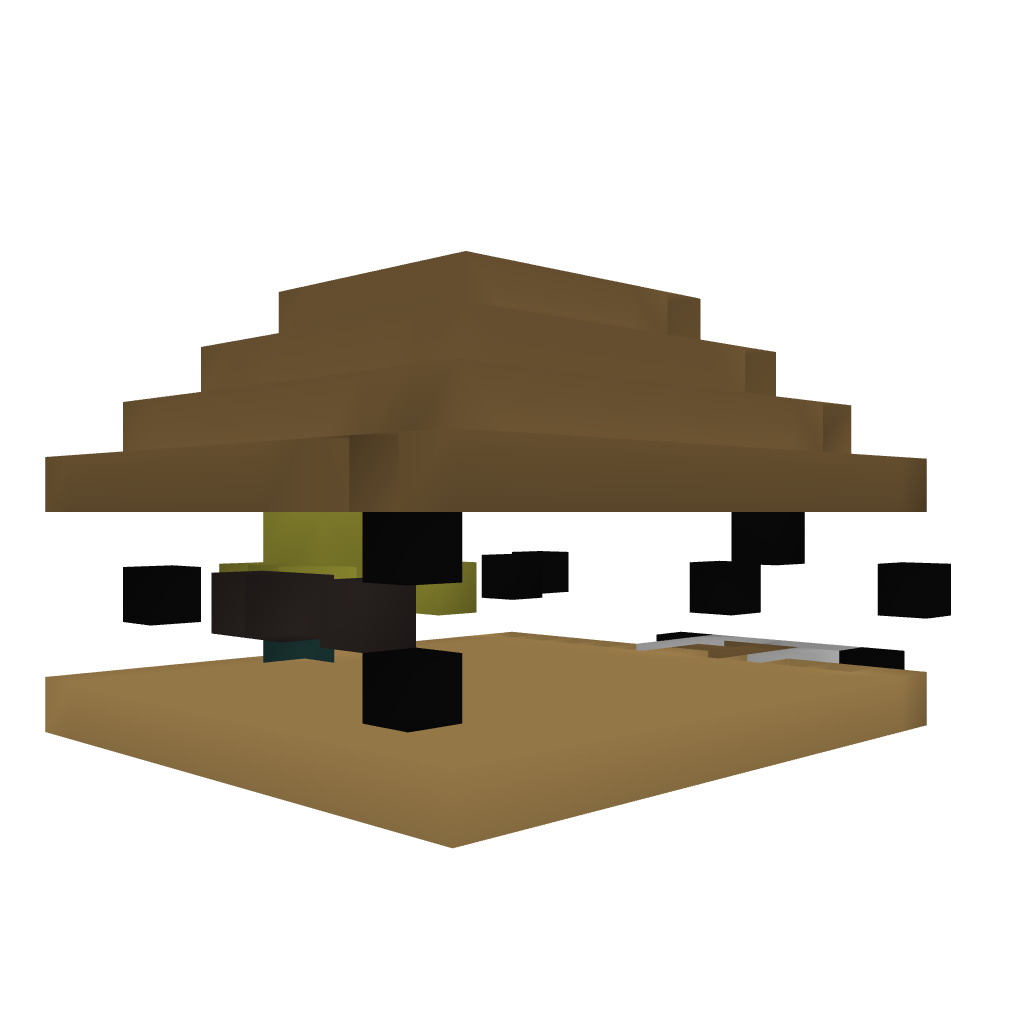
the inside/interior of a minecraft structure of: improved log house